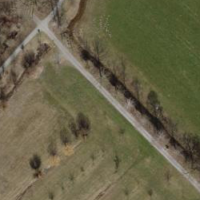
EUNIS habitat code: 52
Species observed at this site:
Agrimonia eupatoria
Angelica sylvestris
Prunus padus
Iris sibirica